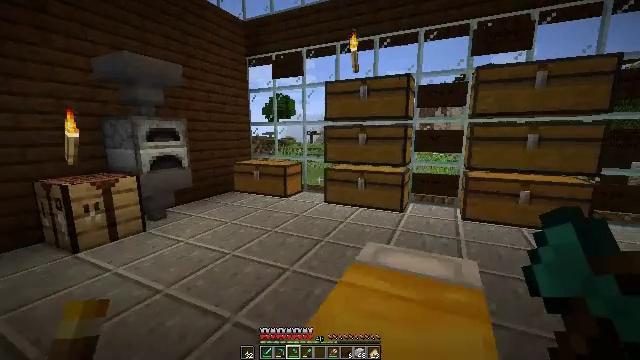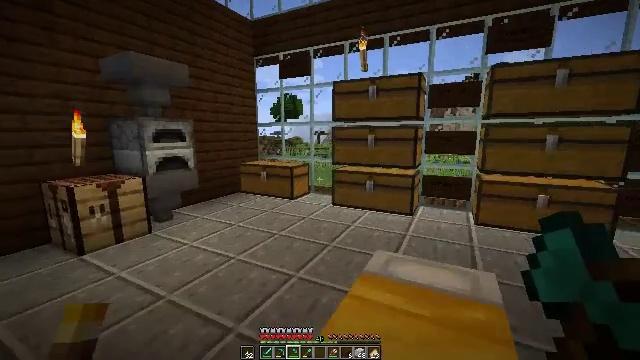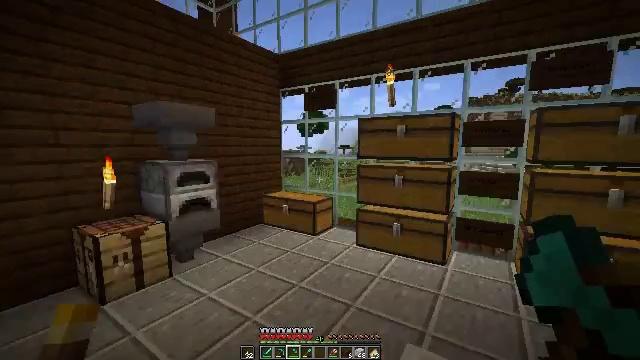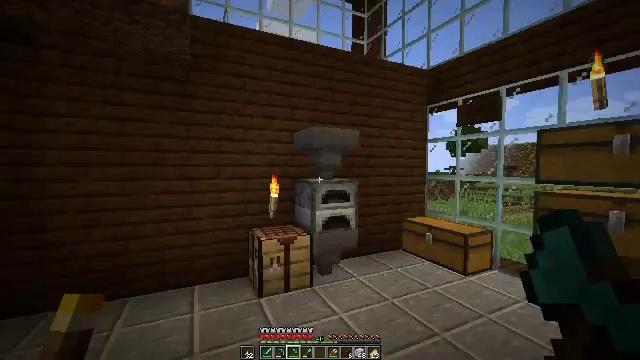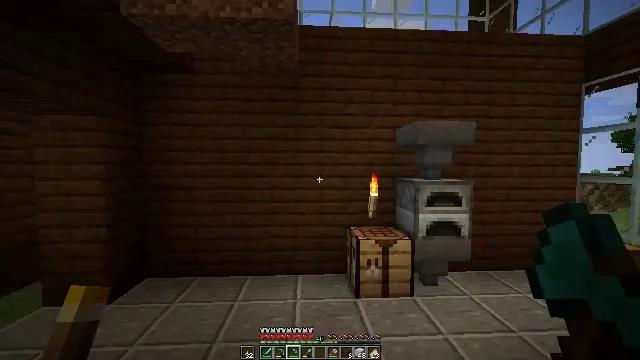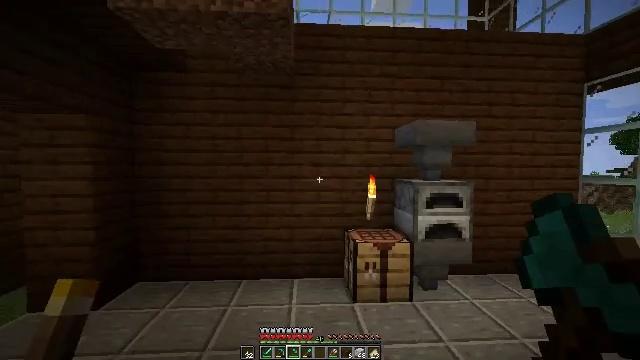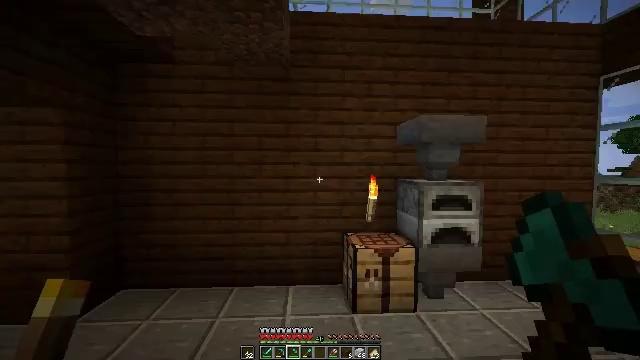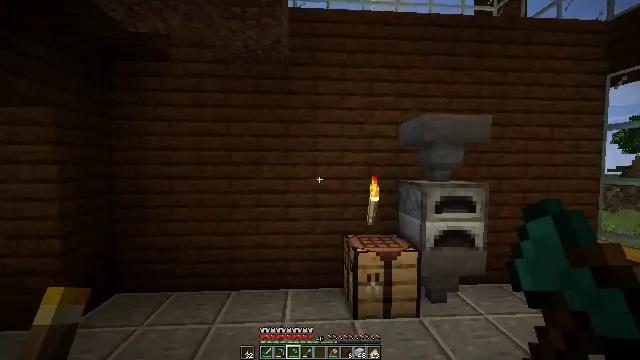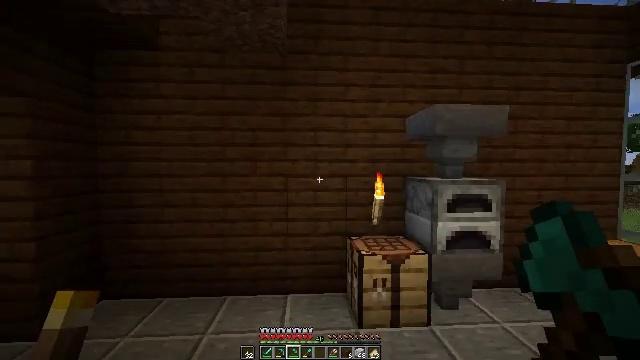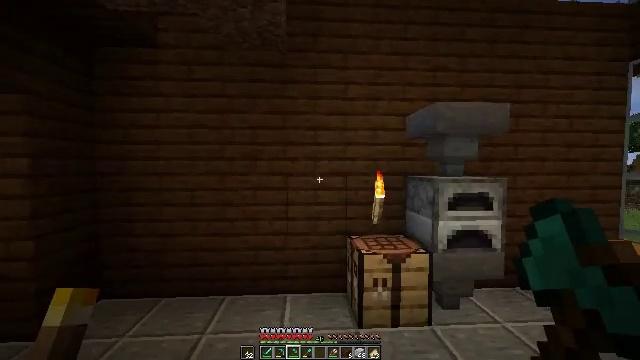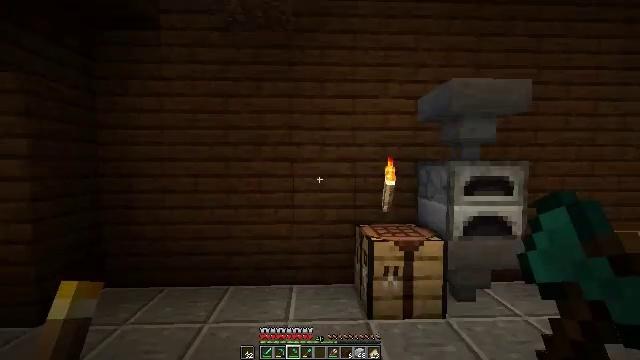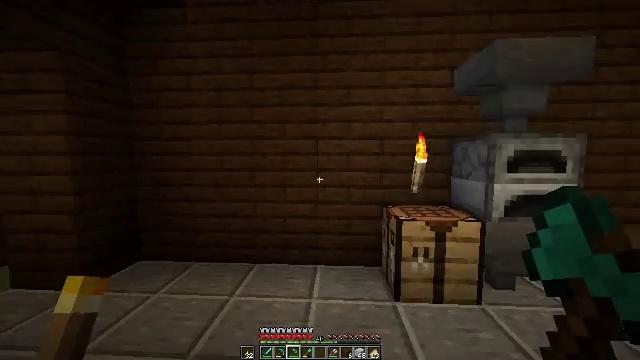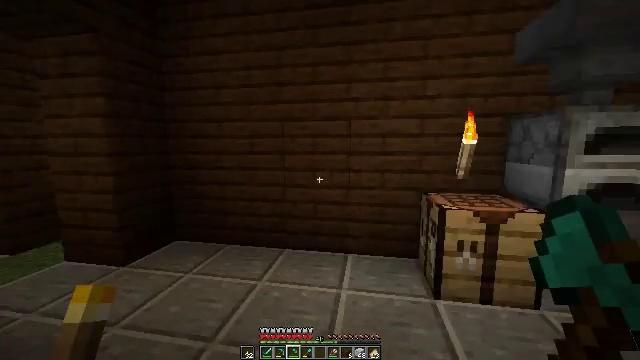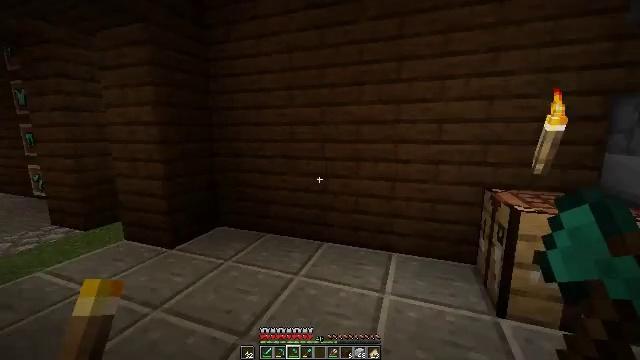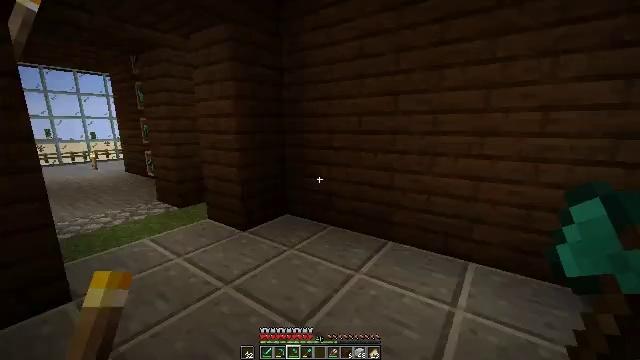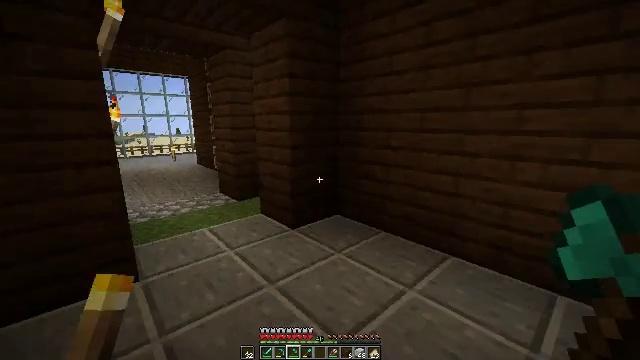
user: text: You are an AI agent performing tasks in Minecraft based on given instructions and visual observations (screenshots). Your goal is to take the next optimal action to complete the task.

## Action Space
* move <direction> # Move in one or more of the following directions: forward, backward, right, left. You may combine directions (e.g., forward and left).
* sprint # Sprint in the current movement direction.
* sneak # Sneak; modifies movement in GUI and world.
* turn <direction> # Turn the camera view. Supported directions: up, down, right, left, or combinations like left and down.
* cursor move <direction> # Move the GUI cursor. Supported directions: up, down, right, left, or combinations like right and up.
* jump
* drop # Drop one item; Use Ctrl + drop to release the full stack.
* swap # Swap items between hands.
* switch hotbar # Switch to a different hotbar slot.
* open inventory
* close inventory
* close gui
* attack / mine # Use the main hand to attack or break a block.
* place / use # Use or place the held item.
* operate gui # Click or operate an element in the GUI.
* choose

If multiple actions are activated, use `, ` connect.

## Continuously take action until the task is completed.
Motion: motion action
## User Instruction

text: Chop down the dark oak log.
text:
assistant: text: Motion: move forward, turn left
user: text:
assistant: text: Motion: move forward, turn left and up
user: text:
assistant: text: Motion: move forward, turn left and up
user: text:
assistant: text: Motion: move forward, turn left
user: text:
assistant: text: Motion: move forward
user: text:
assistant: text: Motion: move forward
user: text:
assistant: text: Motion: move forward
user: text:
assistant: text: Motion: move forward
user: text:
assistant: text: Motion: move forward
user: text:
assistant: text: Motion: move forward, turn left
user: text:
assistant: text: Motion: move forward, turn left and down
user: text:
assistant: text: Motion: move forward, turn left and down
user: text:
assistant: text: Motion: move forward, turn left and down
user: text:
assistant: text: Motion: move forward, turn left and down
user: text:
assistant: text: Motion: move forward, turn left
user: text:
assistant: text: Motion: move forward, turn left
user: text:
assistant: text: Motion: move forward
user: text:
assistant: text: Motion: move forward
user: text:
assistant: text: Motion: move forward
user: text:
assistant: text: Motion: move forward
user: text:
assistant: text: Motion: move forward, turn left and up
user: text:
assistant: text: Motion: move forward, turn left
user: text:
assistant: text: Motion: move forward, turn left
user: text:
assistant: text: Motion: move forward
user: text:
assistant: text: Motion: move forward
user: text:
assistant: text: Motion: move forward
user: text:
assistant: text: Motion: move forward
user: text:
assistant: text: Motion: move forward
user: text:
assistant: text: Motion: move forward, turn right
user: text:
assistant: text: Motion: move forward, turn right